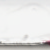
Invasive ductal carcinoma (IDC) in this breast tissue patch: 0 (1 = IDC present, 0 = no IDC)